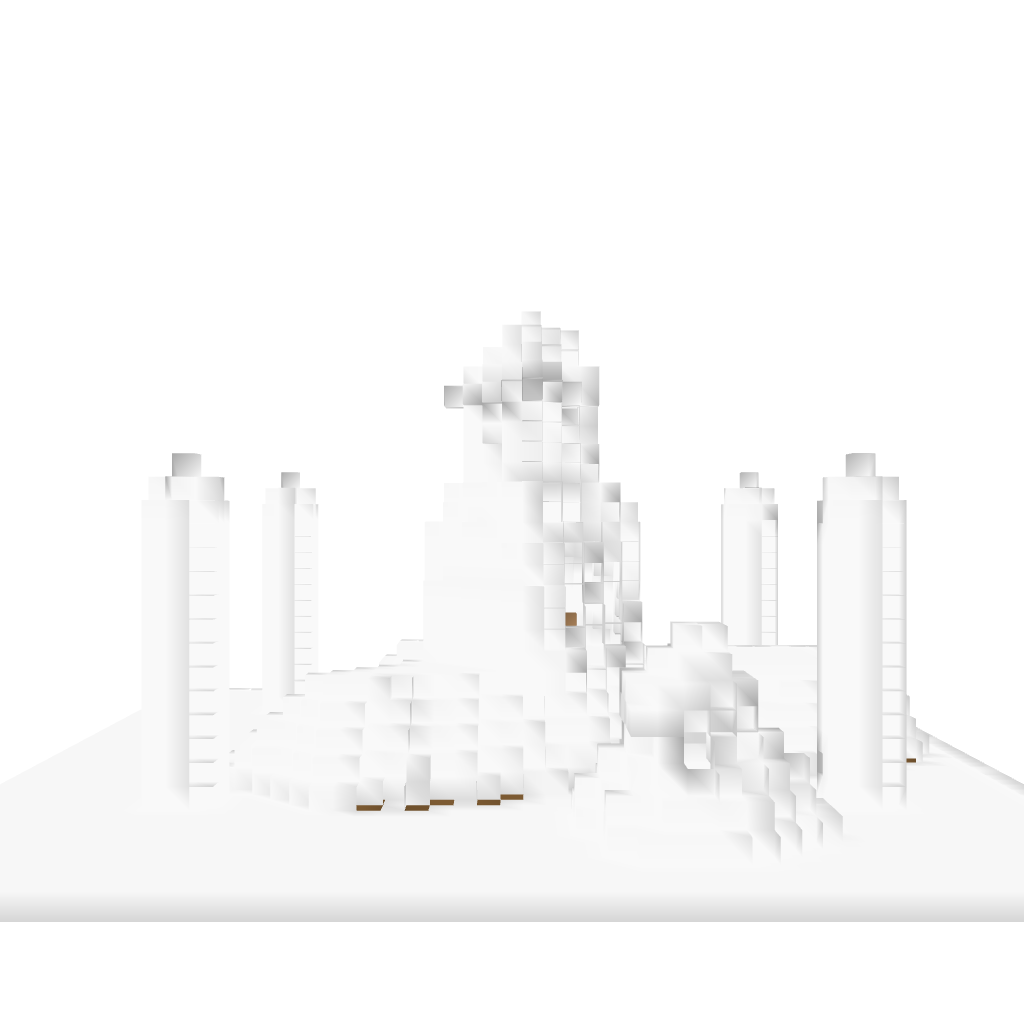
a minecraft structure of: Adventure Time Ice Kingdom - By Cybersneeze bad low quality